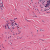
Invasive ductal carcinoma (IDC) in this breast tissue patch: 0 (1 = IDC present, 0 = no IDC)